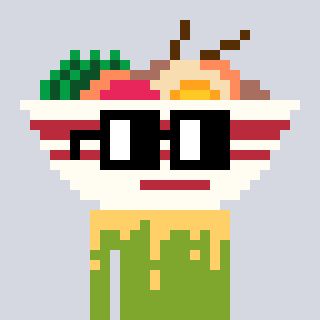
a pixel art character with square black glasses, a noodles-shaped head and a slimegreen-colored body on a cool background